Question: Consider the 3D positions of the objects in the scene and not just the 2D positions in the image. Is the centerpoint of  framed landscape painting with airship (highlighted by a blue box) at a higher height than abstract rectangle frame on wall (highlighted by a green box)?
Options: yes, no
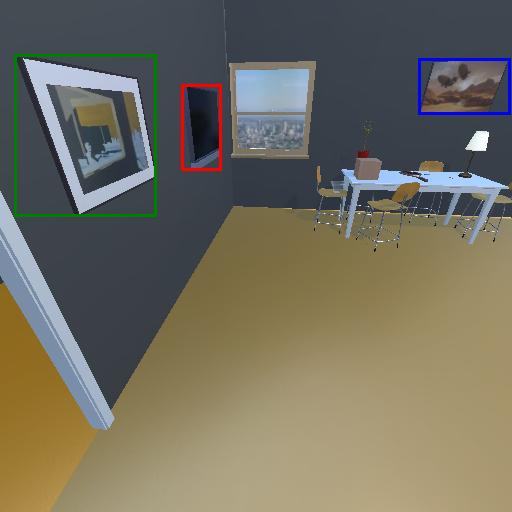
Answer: yes